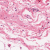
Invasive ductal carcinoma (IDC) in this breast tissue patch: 0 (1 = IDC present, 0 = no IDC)